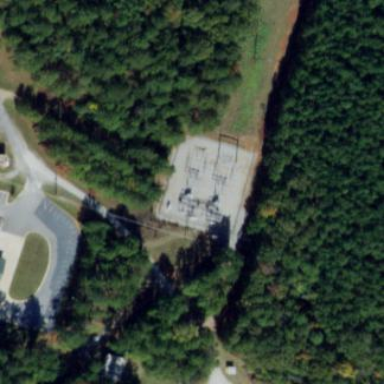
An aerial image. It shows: Distribution power substation secured by fence.